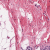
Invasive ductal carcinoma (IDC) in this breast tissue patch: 0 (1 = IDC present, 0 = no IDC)